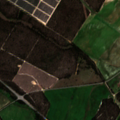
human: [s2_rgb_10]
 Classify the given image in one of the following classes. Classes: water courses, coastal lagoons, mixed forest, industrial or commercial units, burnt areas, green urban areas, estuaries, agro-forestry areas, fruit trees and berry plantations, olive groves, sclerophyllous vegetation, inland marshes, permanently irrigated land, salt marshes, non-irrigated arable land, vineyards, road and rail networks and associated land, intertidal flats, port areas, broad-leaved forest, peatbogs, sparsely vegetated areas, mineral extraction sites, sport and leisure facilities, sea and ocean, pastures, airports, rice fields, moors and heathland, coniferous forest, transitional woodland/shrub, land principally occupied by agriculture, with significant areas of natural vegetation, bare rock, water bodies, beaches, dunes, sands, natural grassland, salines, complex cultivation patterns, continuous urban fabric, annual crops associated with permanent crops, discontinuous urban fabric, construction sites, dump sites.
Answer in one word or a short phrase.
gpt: non-irrigated arable land, permanently irrigated land, pastures, broad-leaved forest